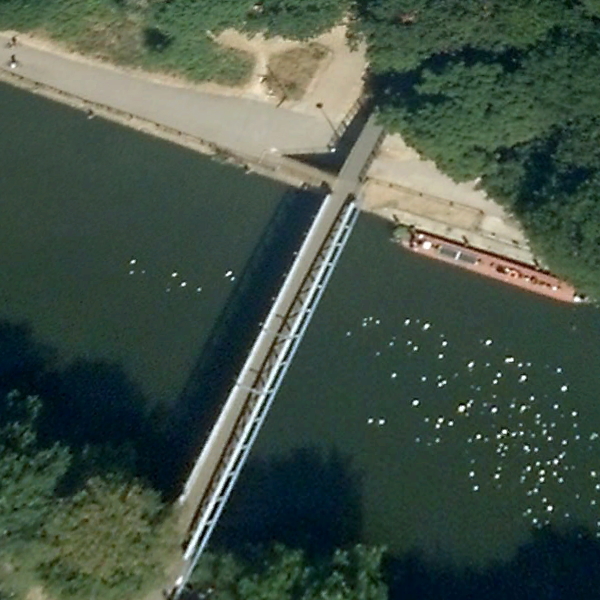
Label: Bridge